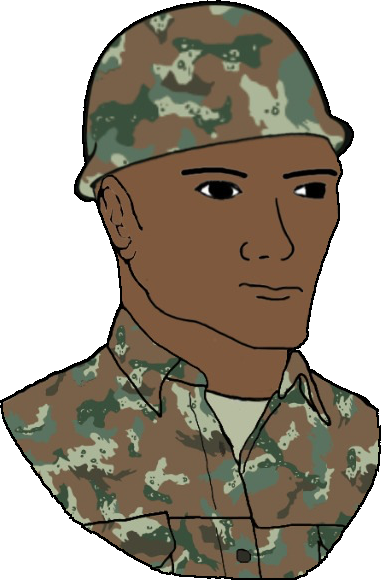
Label: 5_Blackjak